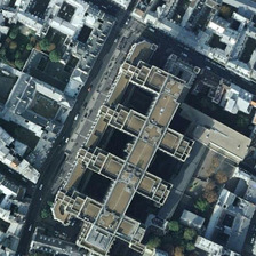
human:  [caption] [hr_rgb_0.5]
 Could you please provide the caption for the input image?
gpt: this is a esthetic church with a brown roof located at the coner of streets .

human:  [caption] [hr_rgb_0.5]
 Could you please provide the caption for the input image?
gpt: a church composed of a series of square buildings near a street has a khaki roof while other buildings around have white roofs.

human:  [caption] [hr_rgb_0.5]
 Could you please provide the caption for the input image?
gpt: The church consisting of a series of square buildings near the road has a khaki roof, while the other buildings have white roofs.

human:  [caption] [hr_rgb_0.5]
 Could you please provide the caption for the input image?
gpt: A church consists of a series of square buildings close to the road with a khaki roof and surrounding buildings with white roofs.

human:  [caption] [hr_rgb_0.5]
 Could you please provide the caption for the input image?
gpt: The church is made up of a series of quadrangle buildings with colored roofs and white domes.